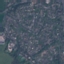
Land use / land cover: Residential